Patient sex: F
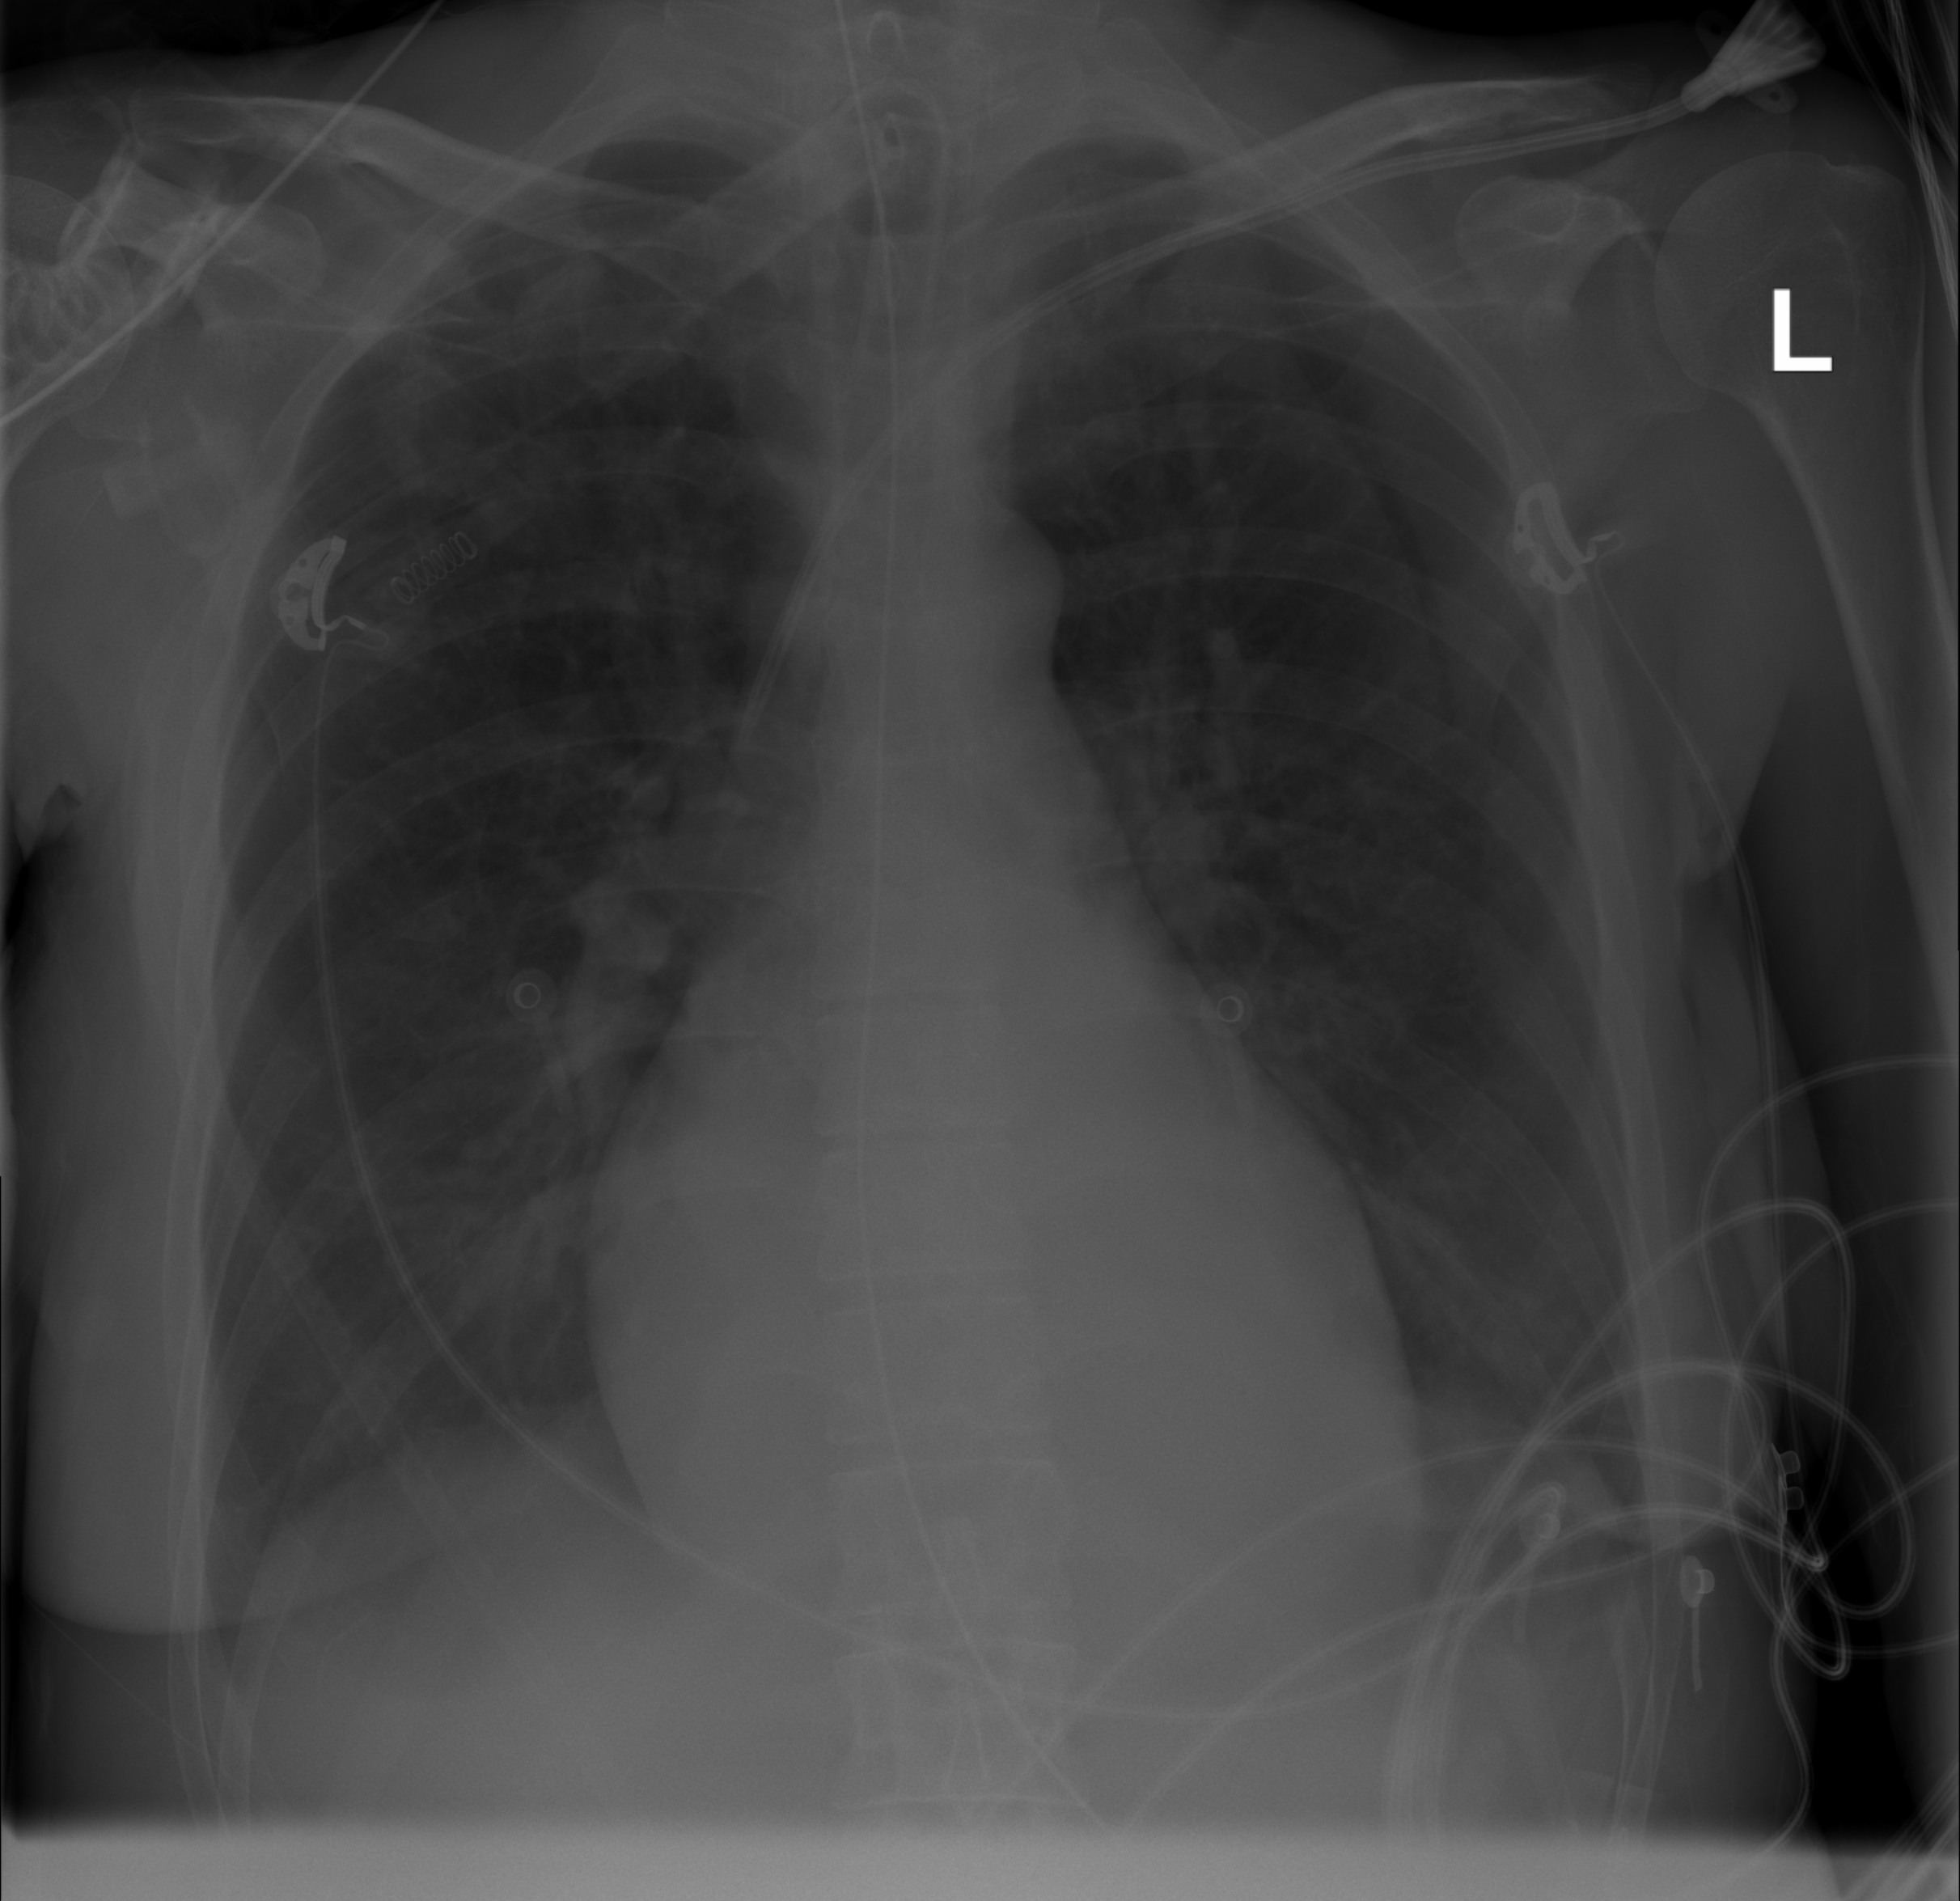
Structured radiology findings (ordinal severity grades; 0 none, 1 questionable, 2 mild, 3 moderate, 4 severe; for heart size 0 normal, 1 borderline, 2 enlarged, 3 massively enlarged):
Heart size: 2
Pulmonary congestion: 2
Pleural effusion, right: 0
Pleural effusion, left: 0
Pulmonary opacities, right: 0
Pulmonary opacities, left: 0
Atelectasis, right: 0
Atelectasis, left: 0